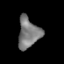
Tissue: prostate
Cell type: B cells
Senescence score: 0.7795
Nuclear area (px): 635
Mean DAPI intensity: 123.435